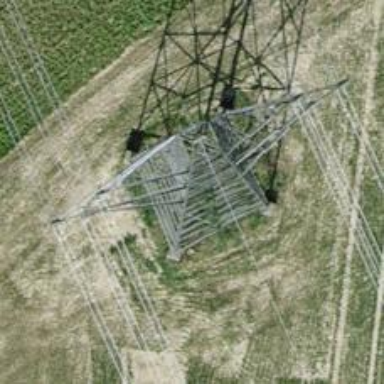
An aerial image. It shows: Power line in the image.